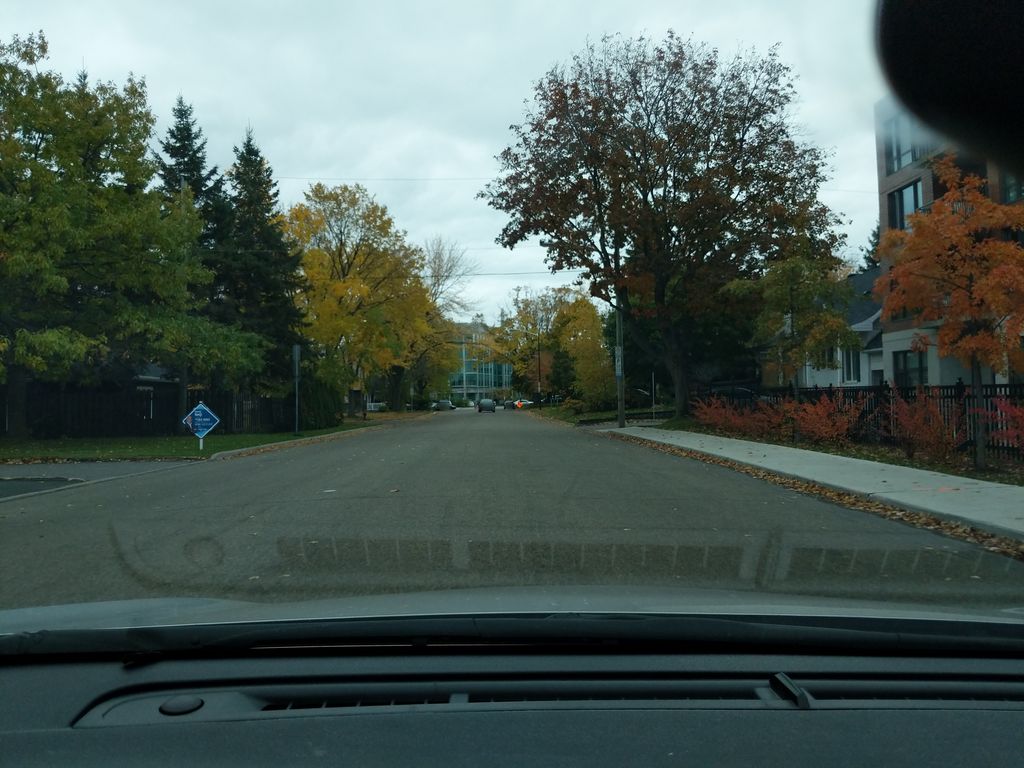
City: quebec_city